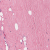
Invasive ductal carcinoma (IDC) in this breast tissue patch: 0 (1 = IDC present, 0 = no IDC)